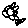
Label: flower